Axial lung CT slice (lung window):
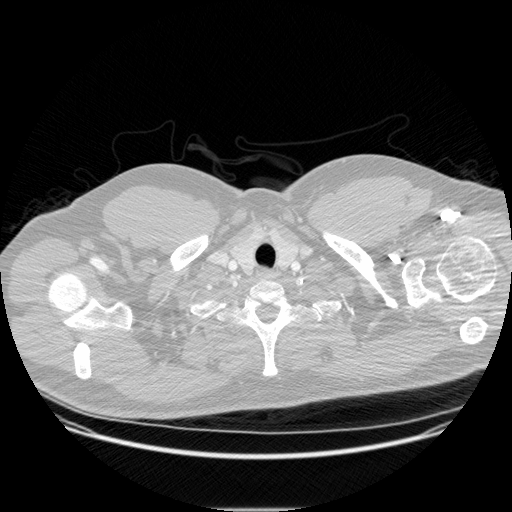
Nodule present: no